Question: I am trying to create a layout in HTML/CSS (as pictured).
I have tried using divs and ul/li's but the stacking doesn't work.
Can someone point me in the right direction?

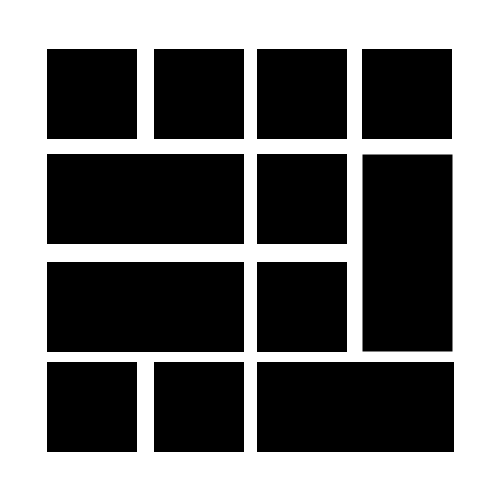
Answer: You could use table tag and colspan/rowspan attributes. However, this is a pretty old solution.
The best thing you could do is use Bootstrap as Brad Werth suggested.
Another alternative is to create three classes of divs:
- - -
The you should create each div with its corresponding class. Remember that you would need to play with display attribute in order to achieve your goal.